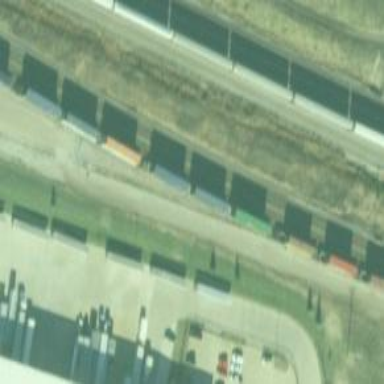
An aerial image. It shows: Railway siding with rails.